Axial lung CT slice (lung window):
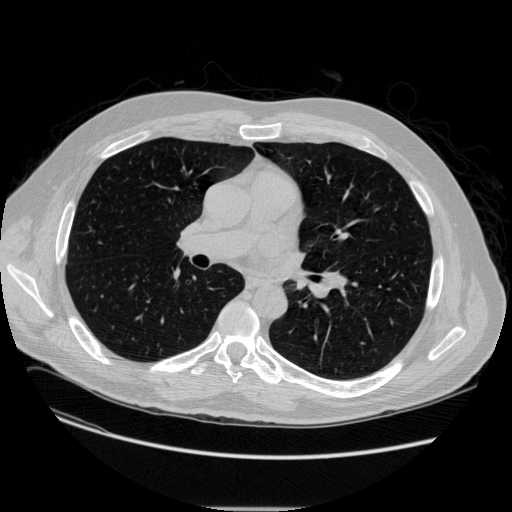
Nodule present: no